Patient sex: F
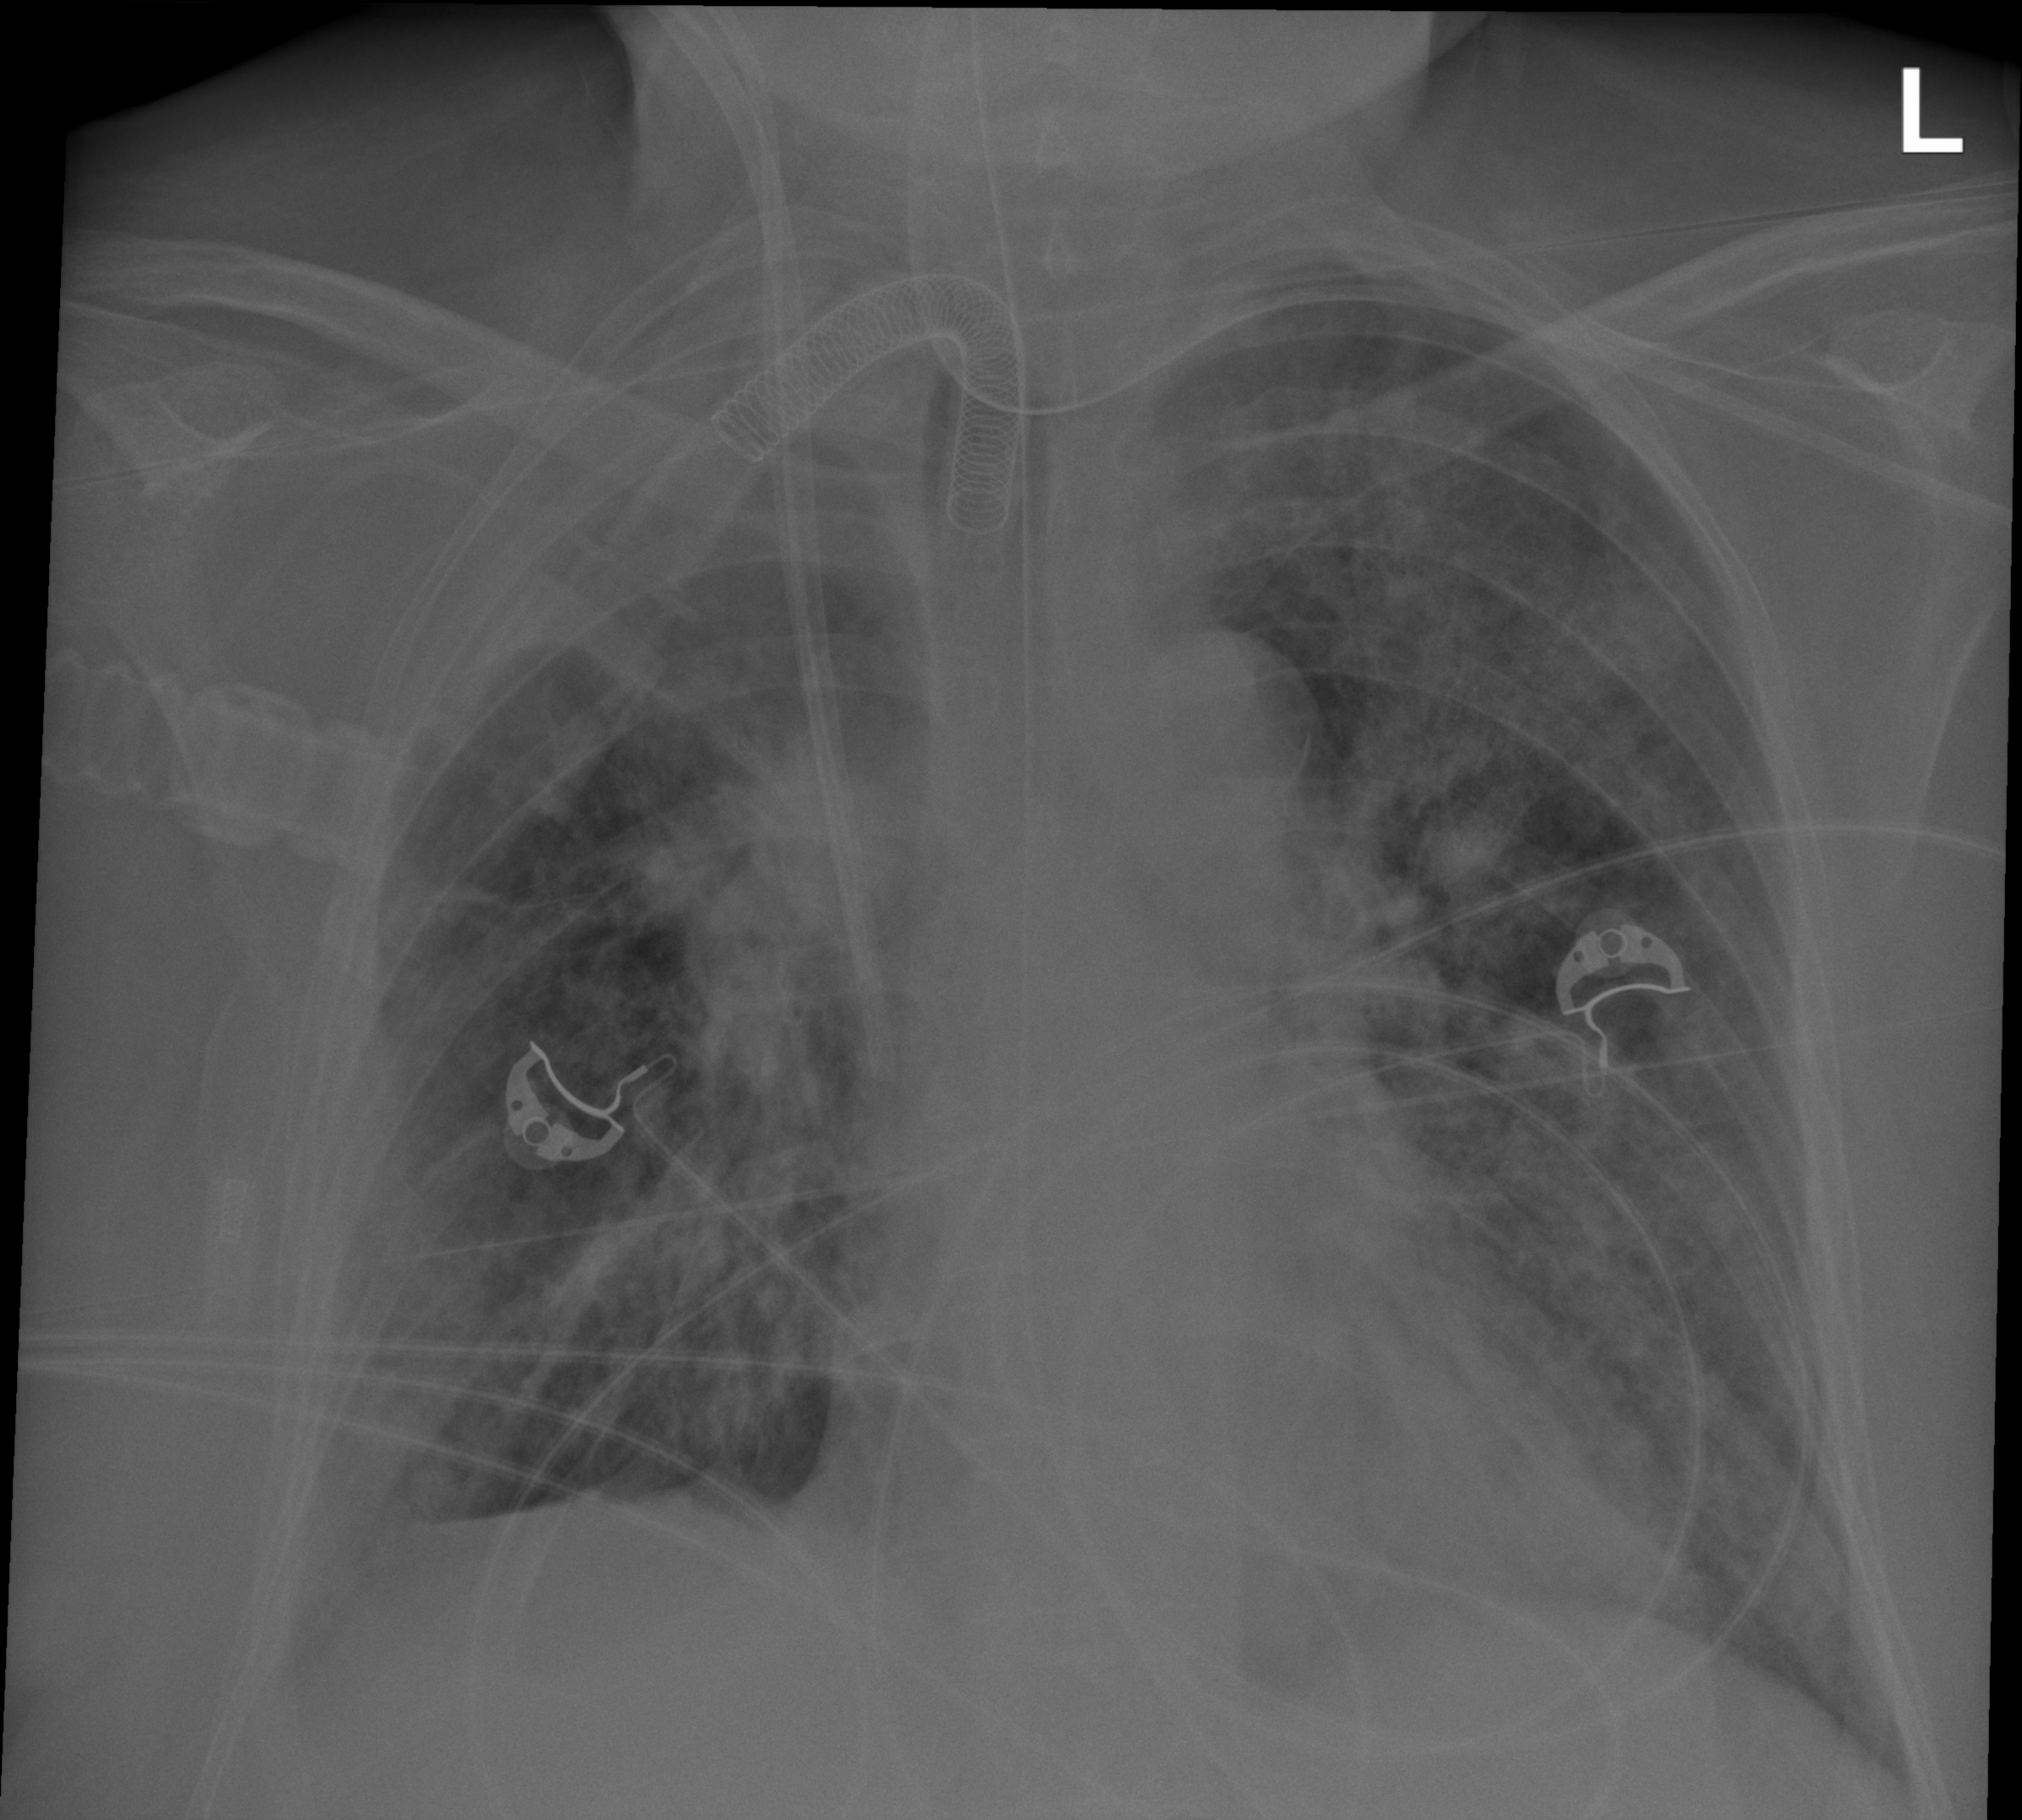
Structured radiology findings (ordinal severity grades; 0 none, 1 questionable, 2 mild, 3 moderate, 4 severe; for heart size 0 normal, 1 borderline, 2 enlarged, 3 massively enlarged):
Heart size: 0
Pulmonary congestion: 0
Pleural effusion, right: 2
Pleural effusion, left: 0
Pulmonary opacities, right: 3
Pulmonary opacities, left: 3
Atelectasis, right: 3
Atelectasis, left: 2